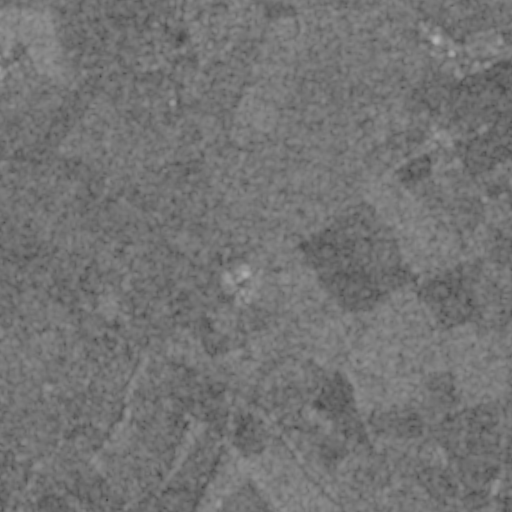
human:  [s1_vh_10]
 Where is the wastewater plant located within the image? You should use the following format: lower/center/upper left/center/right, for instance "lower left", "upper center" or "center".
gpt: The wastewater plant is located in the upper right of the image.
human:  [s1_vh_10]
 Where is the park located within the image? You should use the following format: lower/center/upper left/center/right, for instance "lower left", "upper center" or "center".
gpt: There is no park in the image.

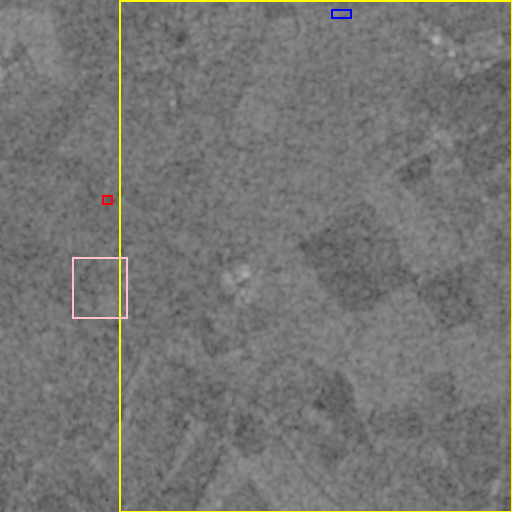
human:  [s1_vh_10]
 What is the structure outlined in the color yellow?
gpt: The structure outlined in yellow is a crop field.
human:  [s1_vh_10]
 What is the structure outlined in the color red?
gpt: The structure outlined in red is a parking lot.
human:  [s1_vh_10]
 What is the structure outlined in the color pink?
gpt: The structure outlined in pink is a quarry.
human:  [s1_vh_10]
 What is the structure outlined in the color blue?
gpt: The structure outlined in blue is a wastewater plant.
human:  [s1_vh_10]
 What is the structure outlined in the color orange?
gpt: There is no orange outline.